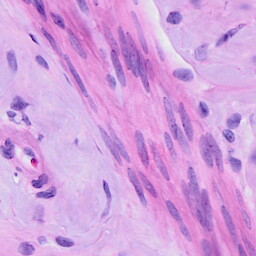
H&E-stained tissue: Ovarian